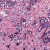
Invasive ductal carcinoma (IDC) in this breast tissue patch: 1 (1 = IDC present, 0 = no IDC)